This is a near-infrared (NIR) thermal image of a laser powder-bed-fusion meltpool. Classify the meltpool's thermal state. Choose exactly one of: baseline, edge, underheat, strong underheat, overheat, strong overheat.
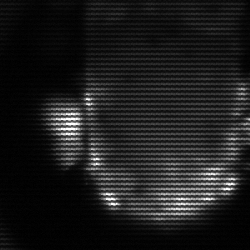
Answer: baseline